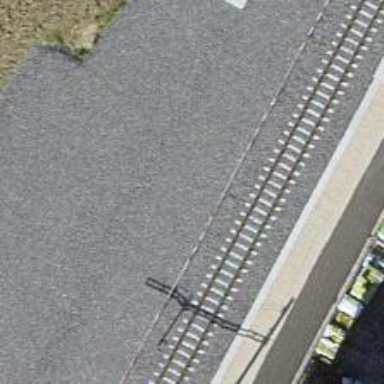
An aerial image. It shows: Narrow-gauge railway siding with electrified contact lines.